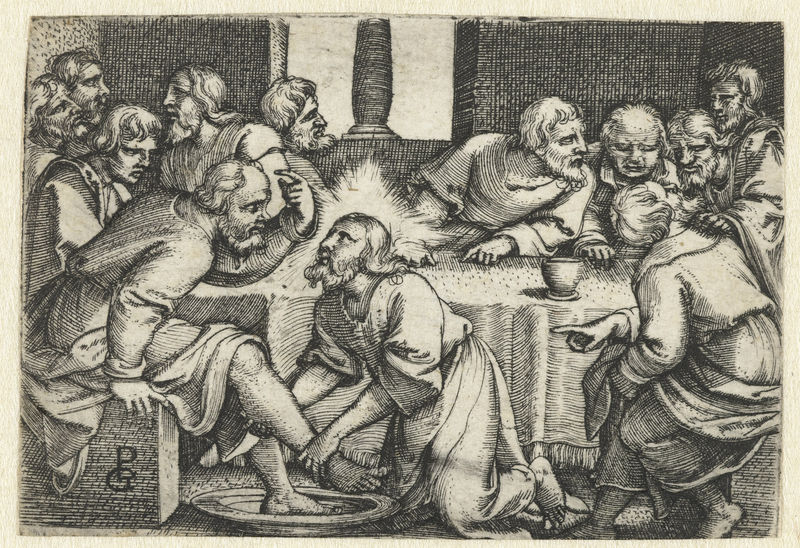
Titel: Petrus protesteert als Christus zijn voeten wast
Künstler: Georg Pencz
Standort: Amsterdam
Institution: Rijksmuseum
Schlagwörter: men, people, white, window, black, conversation, face, gossip, hair, sit, sitting, table, talking, print, washing, woodcut, water, feet, light, black and white, sketch, beard, faces, drape, person, cloak, history, jesus, foot, christ, cup, wash, pillar, tablecloth, pointing, humans, christianity, plate, bible, kneeling, sits, halo, bath, basin, tub, kneel, beards, dinner, goblet, supper, inside, past, detailed, kupferstich, apostles, last supper, last, disciples, cinderella, bathe, washing feet, footwashing, chrsitianity, wlast supper, pg, super, detai, bathes